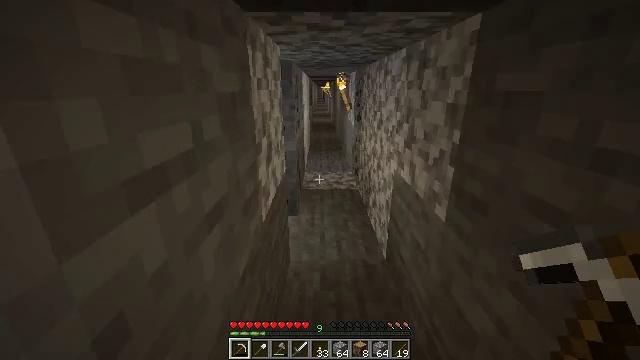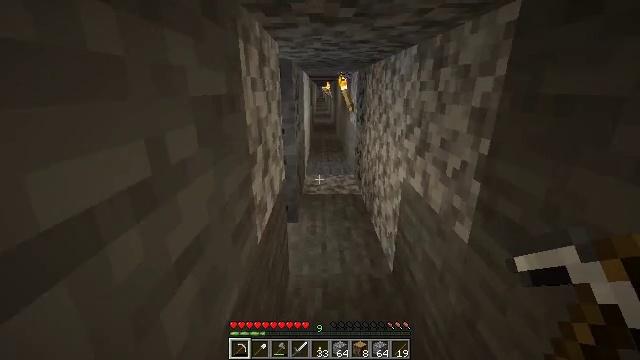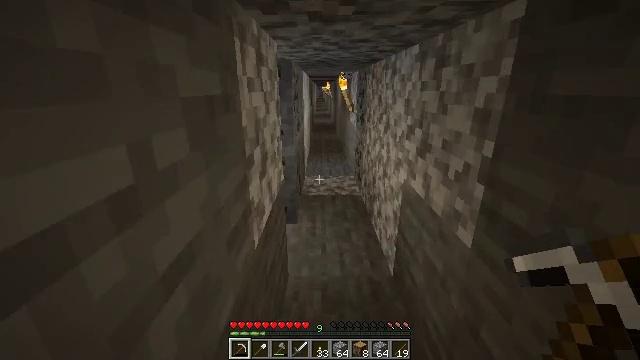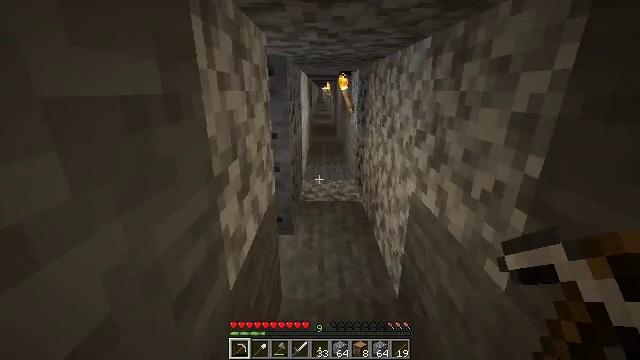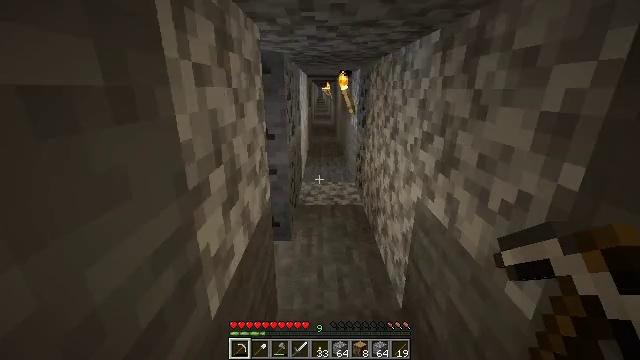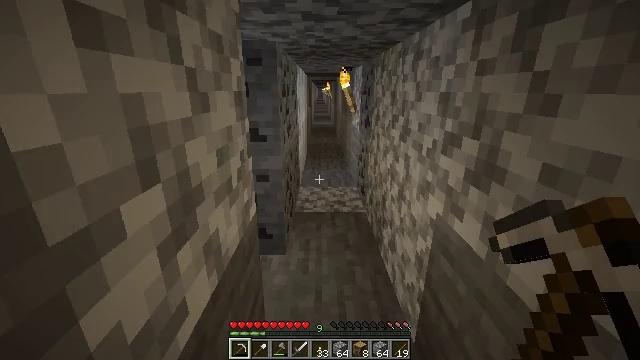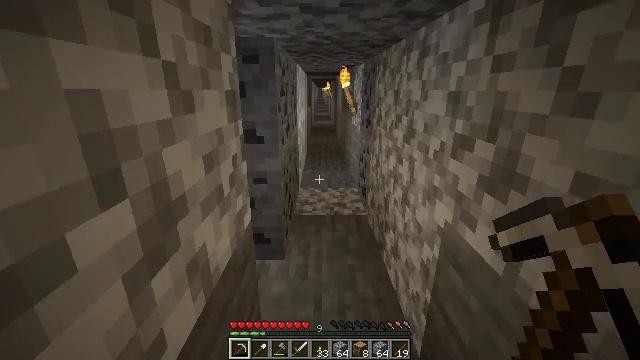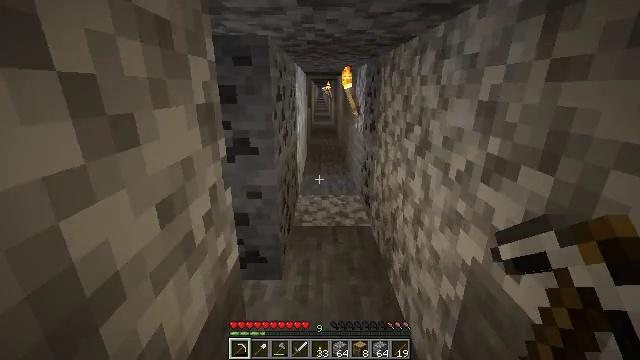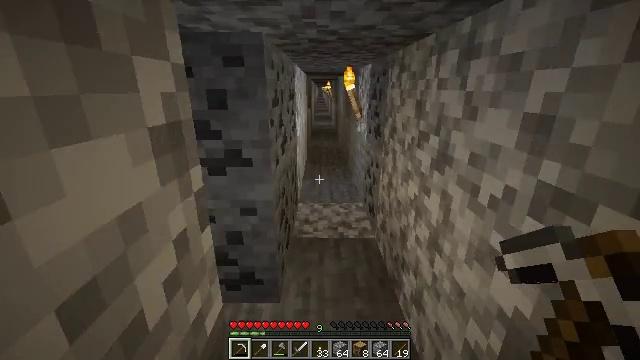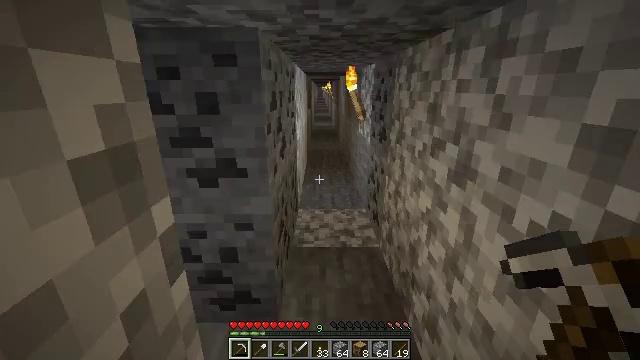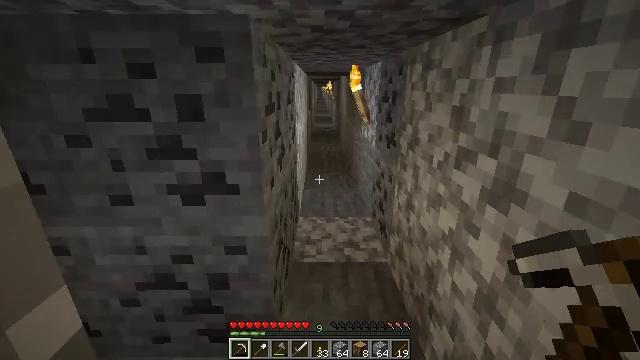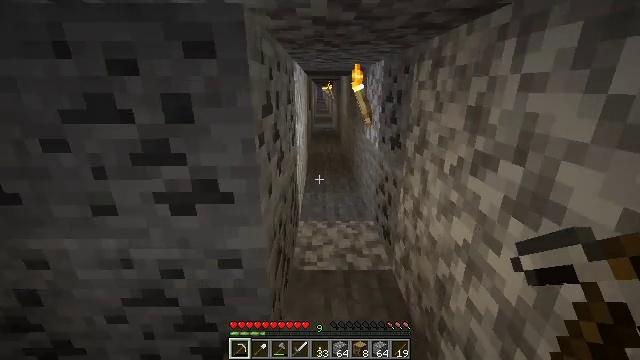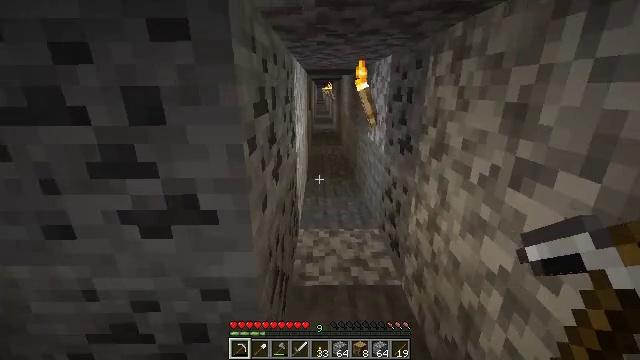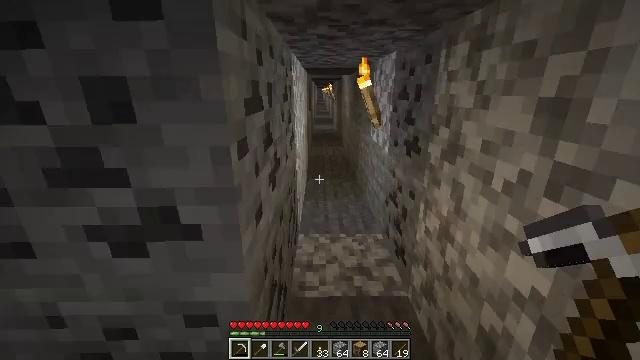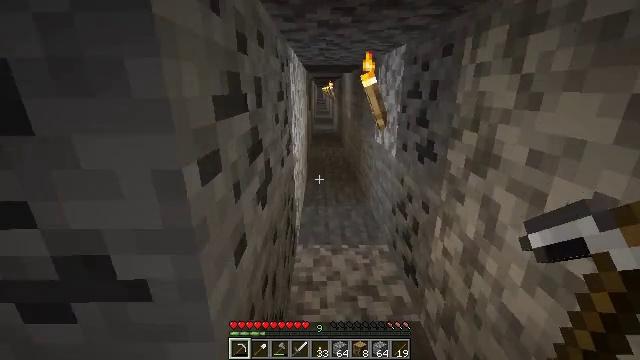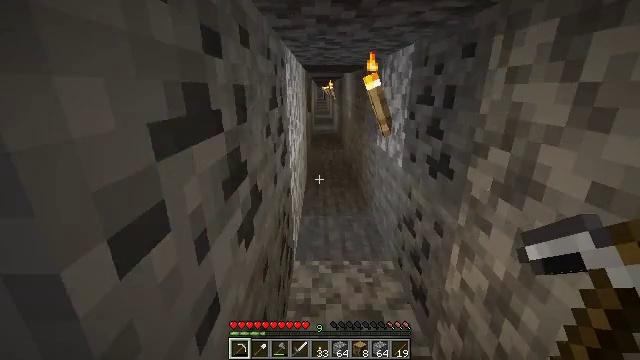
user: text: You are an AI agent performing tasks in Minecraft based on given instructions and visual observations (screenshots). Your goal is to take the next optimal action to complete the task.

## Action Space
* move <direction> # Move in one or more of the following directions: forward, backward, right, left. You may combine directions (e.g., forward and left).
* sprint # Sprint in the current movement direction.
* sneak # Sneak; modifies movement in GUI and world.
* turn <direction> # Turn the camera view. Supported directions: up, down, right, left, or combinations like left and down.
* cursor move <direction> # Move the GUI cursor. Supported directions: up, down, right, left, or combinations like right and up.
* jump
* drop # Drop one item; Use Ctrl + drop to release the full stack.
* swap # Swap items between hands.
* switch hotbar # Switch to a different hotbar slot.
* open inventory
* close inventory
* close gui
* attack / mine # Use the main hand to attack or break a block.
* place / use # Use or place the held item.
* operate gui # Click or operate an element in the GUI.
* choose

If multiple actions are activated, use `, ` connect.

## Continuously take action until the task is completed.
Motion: motion action
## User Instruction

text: Remove a lapis lazuli from the inventory.
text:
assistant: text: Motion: move forward and move left, sprint
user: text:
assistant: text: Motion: move forward, sprint
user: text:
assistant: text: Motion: move forward, sprint
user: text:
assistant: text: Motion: move forward, sprint
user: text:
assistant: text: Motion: move forward, sprint
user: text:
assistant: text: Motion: move forward, sprint
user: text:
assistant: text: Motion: move forward, sprint
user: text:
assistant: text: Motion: move forward, sprint
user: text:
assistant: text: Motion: move forward, sprint
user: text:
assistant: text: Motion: move forward, sprint
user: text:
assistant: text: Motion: move forward, sprint
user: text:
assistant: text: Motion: move forward, sprint
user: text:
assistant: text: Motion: move forward, sprint
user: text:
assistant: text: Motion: move forward, sprint
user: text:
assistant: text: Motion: move forward, sprint
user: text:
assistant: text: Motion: move forward, sprint
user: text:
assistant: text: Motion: move forward, sprint
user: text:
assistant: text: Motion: move forward, sprint
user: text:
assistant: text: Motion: move forward, sprint
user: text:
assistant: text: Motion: move forward, sprint
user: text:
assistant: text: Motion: move forward, sprint
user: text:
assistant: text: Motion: move forward, sprint
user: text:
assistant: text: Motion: move forward, sprint
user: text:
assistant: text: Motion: move forward, sprint
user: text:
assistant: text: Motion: move forward, sprint
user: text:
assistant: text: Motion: move forward, sprint
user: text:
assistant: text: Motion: move forward, sprint
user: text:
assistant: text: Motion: move forward, sprint, turn up
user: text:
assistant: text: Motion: move forward, sprint, turn up
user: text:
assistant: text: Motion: move forward, sprint